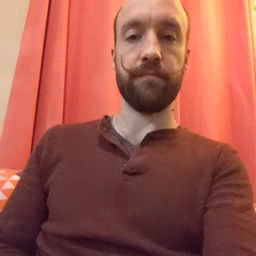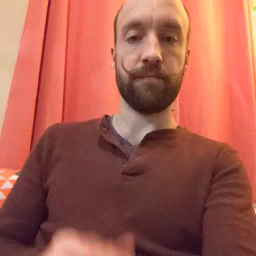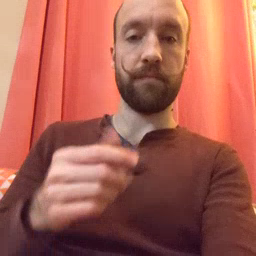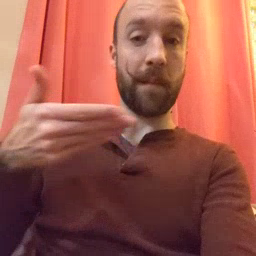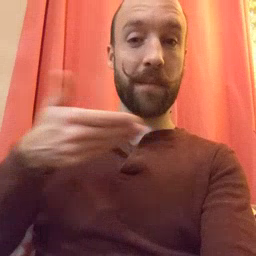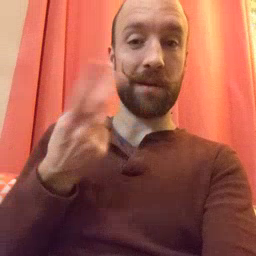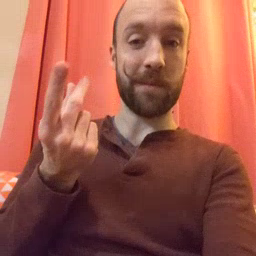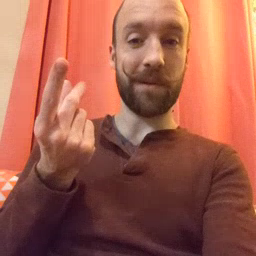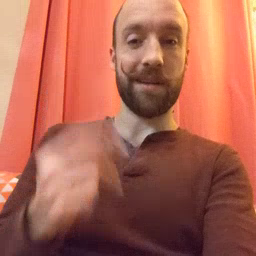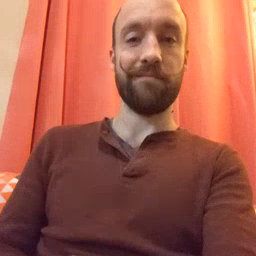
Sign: puppy